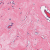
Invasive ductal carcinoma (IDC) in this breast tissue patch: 0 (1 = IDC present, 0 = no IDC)